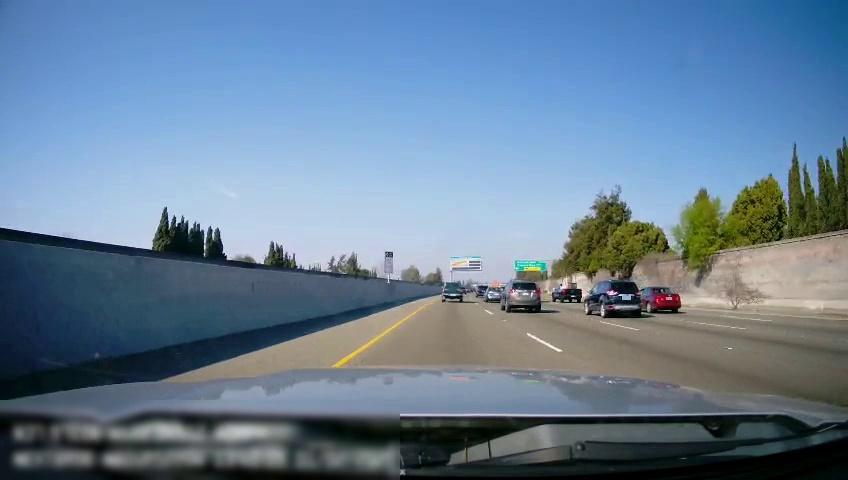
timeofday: Day
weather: Sunny
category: Drivable Space
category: Vehicles | Truck
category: Vehicles | Car
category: Vehicles | Truck
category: Vehicles | SUV
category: Vehicles | SUV
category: Vehicles | Car
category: Vehicles | SUV
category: Lanes | Alternate Lane
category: Lanes | Alternate Lane
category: Lanes | Alternate Lane
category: Lanes | Alternate Lane
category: Lanes | Current Lane
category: Lanes | Current Lane
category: Traffic | Signs
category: Traffic | Signs
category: Traffic | Signs